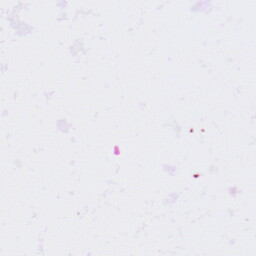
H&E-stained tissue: Lung